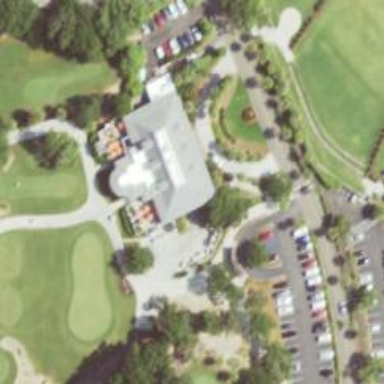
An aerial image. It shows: Path for both road and golf.